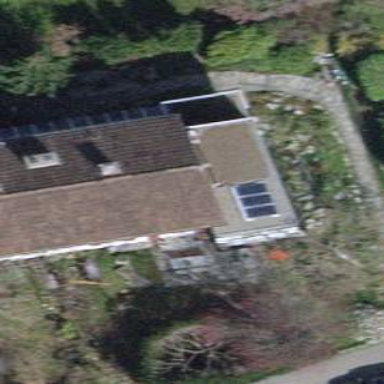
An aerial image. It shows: Semidetached house.